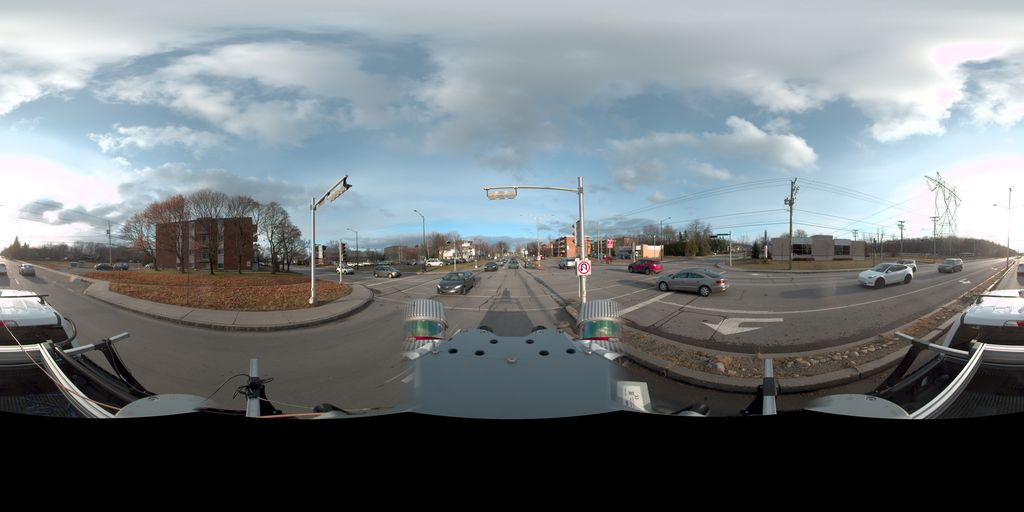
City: quebec_city